Interaction volume radius: 5 \u00c5
Interaction volume height: 15 \u00c5
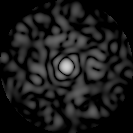
Disorder parameter: 0.8175